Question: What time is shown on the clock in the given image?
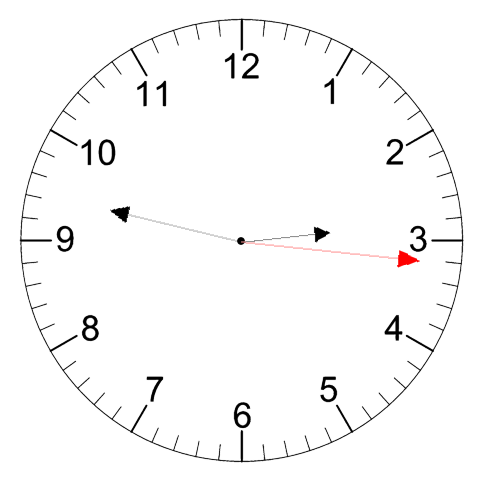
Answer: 02:47:16